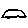
Label: car